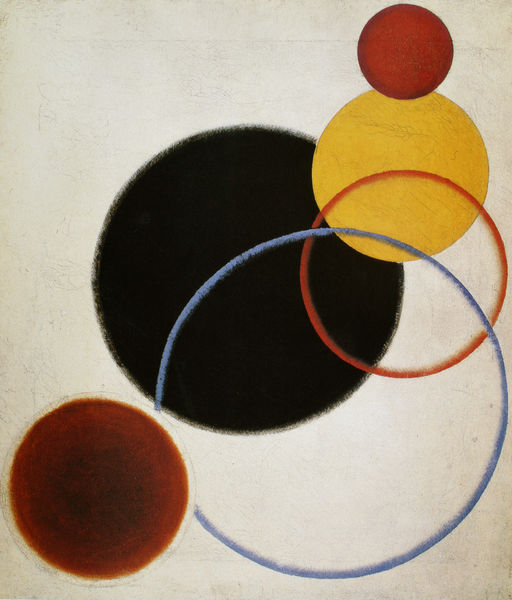
Titel: Komposition
Künstler: Alexander Rodtschenko
Standort: Perm
Institution: Gemäldegalerie
Schlagwörter: blau, gelb, komposition, braun, schwarz, weiss, rot, rund, abstrakt, farben, ringe, kreise, bälle, kugeln, kringel, überschneidung